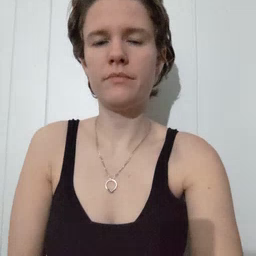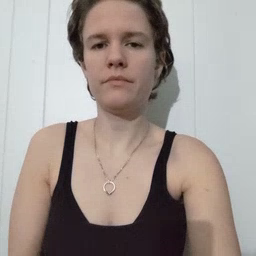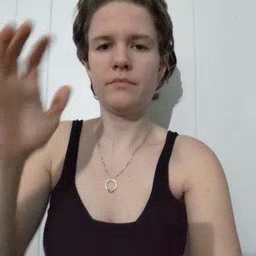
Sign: rain